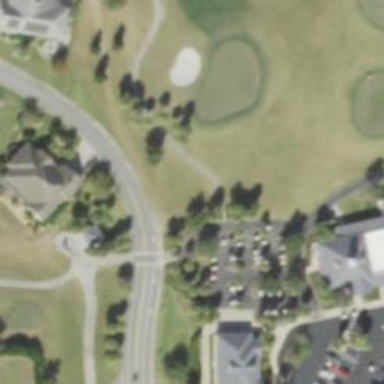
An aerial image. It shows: Golf cartpath that is also road path.